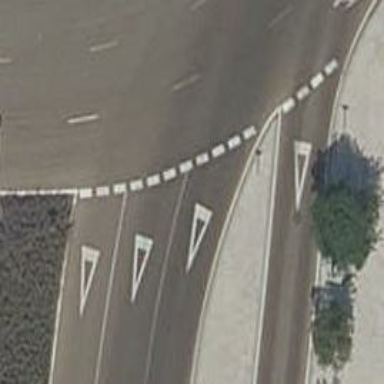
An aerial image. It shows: Road with "give way" sign.